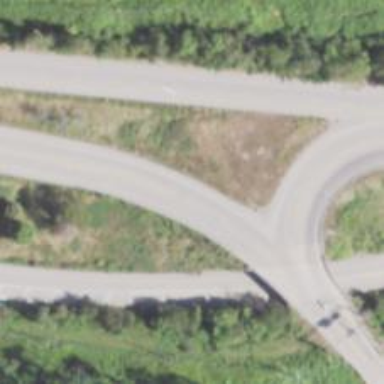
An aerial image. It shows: Primary link highway.